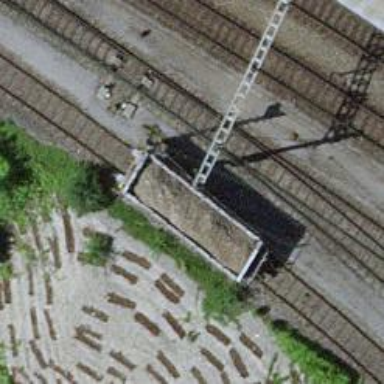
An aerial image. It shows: Railway switch.